Interaction volume radius: 5 \u00c5
Interaction volume height: 20 \u00c5
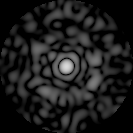
Disorder parameter: 0.8128